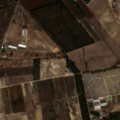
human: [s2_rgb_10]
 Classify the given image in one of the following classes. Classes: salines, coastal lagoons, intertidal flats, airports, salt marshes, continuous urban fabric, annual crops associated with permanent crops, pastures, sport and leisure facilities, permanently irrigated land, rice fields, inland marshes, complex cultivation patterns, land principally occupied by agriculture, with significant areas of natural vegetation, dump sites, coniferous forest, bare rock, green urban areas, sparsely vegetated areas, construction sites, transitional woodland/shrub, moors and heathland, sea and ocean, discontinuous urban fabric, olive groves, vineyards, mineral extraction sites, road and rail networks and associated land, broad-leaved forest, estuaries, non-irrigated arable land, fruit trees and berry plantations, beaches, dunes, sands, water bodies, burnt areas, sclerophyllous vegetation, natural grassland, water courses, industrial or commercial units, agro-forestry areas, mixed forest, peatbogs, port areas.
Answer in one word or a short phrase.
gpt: complex cultivation patterns, broad-leaved forest, transitional woodland/shrub